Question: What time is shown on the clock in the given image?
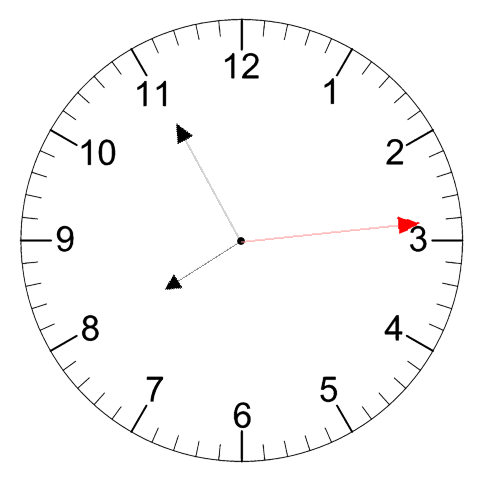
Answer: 07:55:14